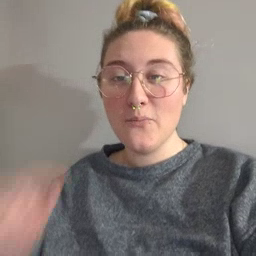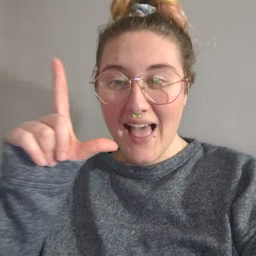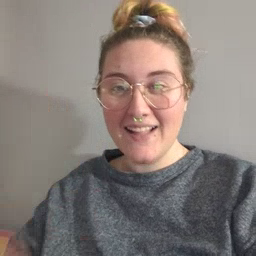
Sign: wake